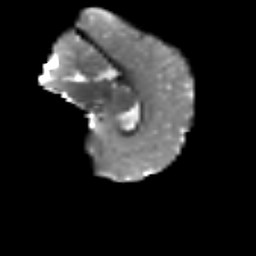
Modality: T2w
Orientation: sagittal
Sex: male
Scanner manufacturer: siemens
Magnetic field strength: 3 T
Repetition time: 5 s
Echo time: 0.071 s